Field crop: tomato
Growth stage: 1
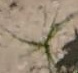
Species: cyperus